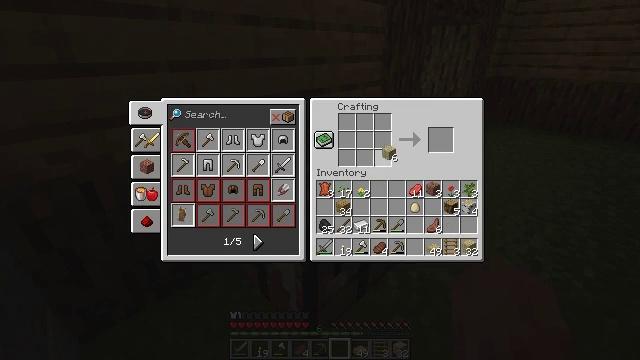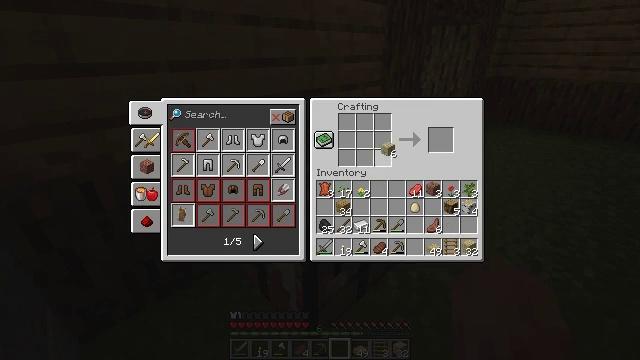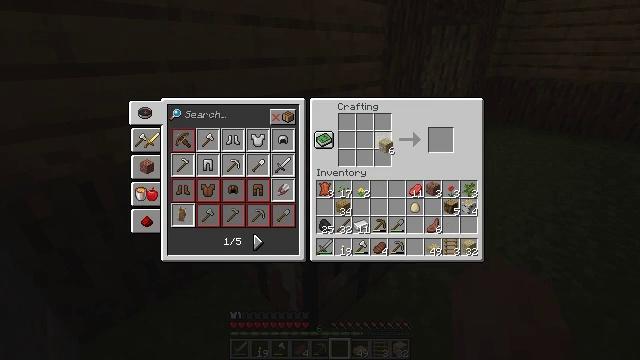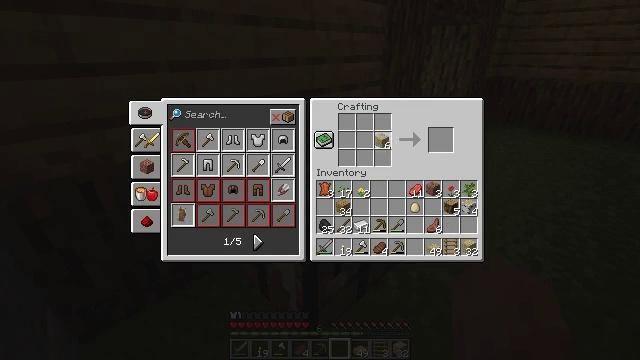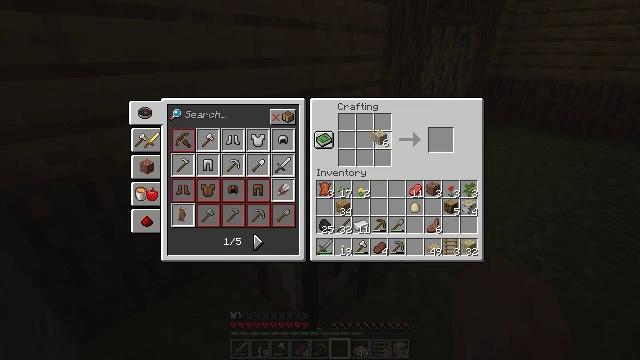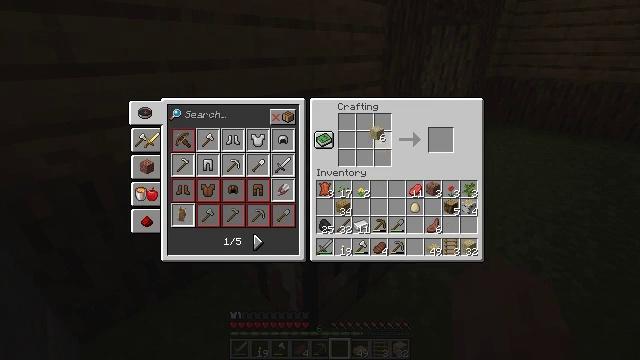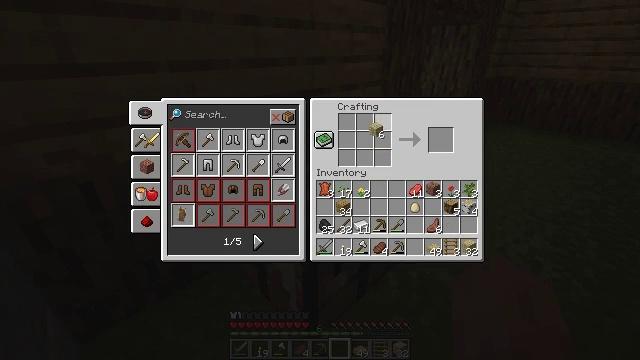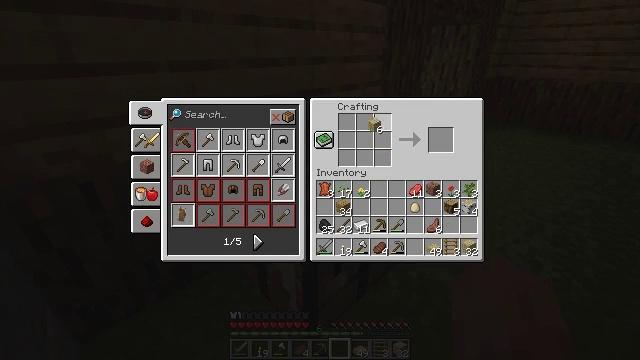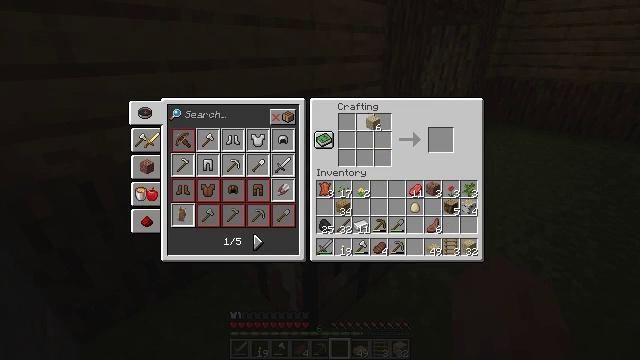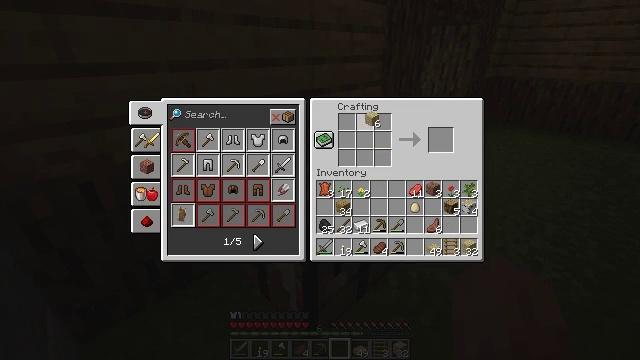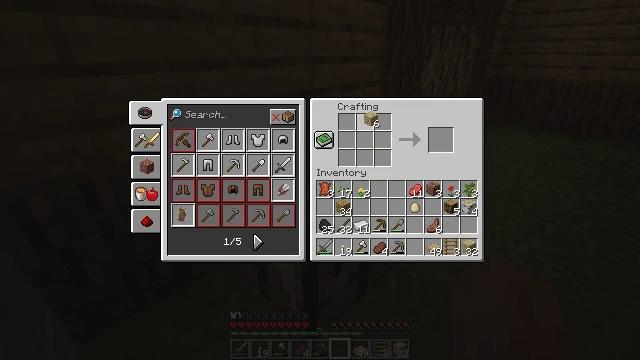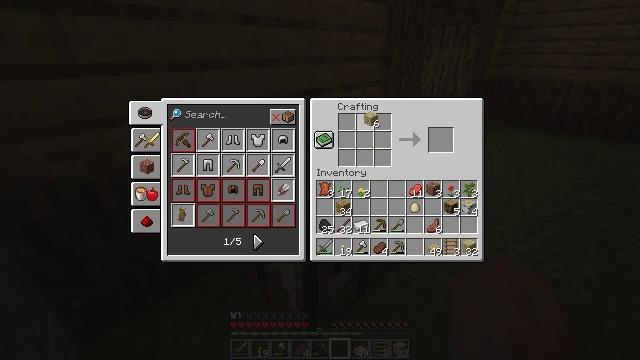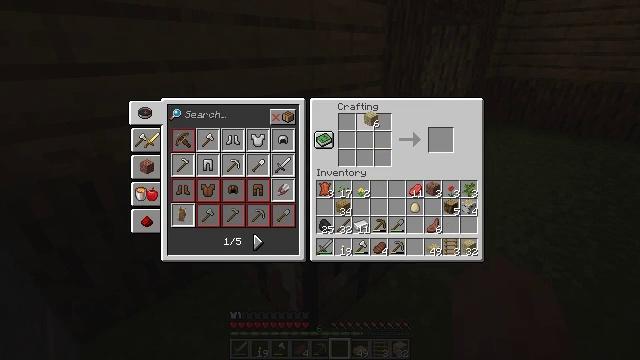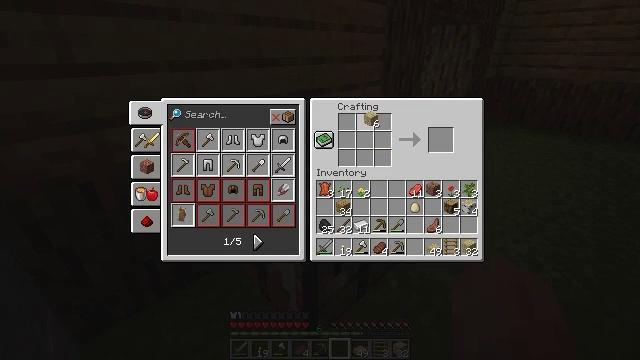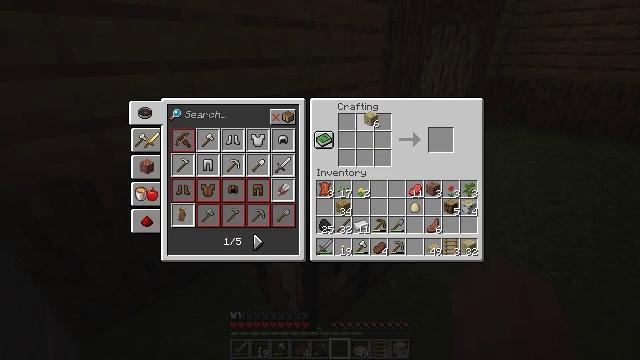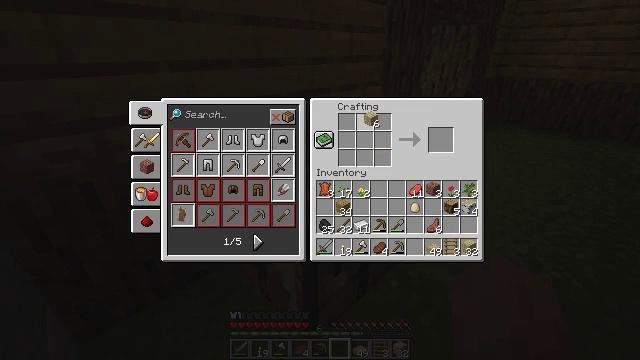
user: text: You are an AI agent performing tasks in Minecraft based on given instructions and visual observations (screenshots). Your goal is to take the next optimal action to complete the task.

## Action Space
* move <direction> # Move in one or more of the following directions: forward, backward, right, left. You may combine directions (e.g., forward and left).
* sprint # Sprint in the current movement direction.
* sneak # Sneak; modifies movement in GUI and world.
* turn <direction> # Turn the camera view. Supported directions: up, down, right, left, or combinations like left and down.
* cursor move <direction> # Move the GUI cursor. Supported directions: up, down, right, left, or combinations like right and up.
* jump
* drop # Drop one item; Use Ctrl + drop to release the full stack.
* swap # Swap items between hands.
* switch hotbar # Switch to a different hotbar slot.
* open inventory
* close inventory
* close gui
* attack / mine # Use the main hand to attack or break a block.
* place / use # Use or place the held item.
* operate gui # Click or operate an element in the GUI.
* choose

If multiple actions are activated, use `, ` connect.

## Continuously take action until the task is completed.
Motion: motion action
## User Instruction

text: Use the crafting table to make a birch door.
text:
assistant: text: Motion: no_op
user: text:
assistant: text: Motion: no_op
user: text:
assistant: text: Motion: no_op
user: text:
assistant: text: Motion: no_op
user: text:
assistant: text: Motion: no_op
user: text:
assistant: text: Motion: no_op
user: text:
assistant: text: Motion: no_op
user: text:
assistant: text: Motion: no_op
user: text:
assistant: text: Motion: no_op
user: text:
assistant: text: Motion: no_op
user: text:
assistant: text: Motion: no_op
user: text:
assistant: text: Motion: no_op
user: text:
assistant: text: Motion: no_op
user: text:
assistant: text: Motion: no_op
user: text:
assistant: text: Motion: no_op
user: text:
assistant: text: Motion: no_op
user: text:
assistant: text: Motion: no_op
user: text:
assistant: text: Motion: no_op
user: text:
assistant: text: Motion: choose
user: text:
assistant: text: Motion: choose
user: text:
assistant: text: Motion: choose
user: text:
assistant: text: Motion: choose
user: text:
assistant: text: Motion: choose
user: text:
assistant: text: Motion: choose
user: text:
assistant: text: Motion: choose
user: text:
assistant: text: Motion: choose
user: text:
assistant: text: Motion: choose
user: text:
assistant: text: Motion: choose
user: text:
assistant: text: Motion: choose
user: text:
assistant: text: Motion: choose